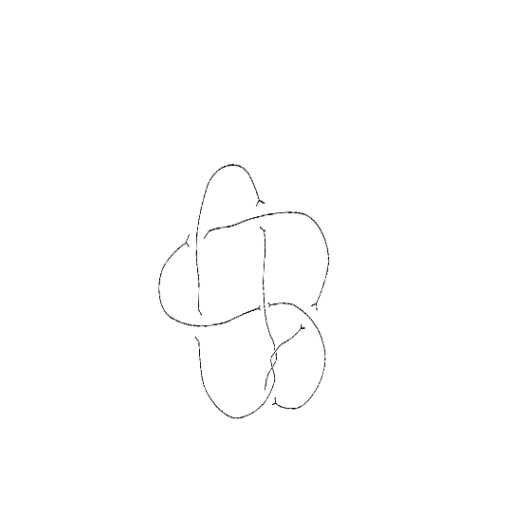
Crossing number: 8